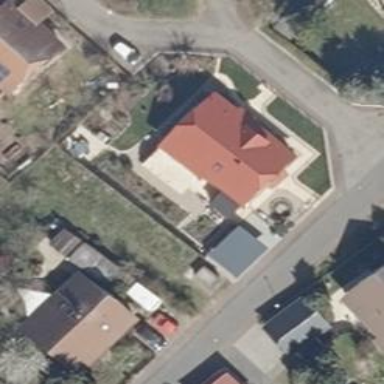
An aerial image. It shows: Simple and straightforward house.